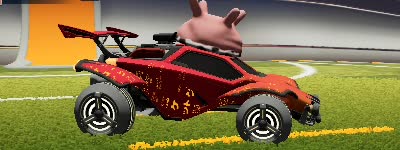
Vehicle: octane